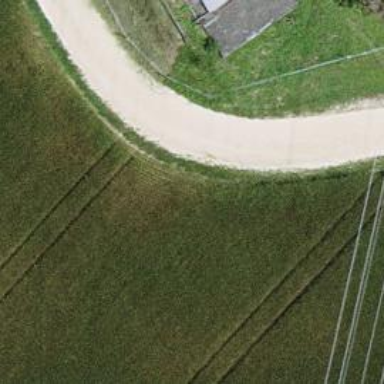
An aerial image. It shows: Compacted grade2 track for agricultural vehicles.